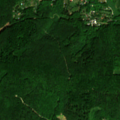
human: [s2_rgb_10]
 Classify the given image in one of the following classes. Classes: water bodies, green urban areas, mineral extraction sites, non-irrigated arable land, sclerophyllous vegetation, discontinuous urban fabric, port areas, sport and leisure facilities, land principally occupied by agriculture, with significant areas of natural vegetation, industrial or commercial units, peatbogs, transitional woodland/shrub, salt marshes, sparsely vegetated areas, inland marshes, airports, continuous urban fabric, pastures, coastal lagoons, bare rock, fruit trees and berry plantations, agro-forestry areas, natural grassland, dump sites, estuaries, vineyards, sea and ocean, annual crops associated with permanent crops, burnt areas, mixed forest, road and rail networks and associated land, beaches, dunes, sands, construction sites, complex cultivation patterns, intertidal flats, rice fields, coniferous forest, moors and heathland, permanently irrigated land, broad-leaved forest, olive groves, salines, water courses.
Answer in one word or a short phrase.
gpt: discontinuous urban fabric, land principally occupied by agriculture, with significant areas of natural vegetation, broad-leaved forest